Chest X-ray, PA view. Patient: 21 years old, sex M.
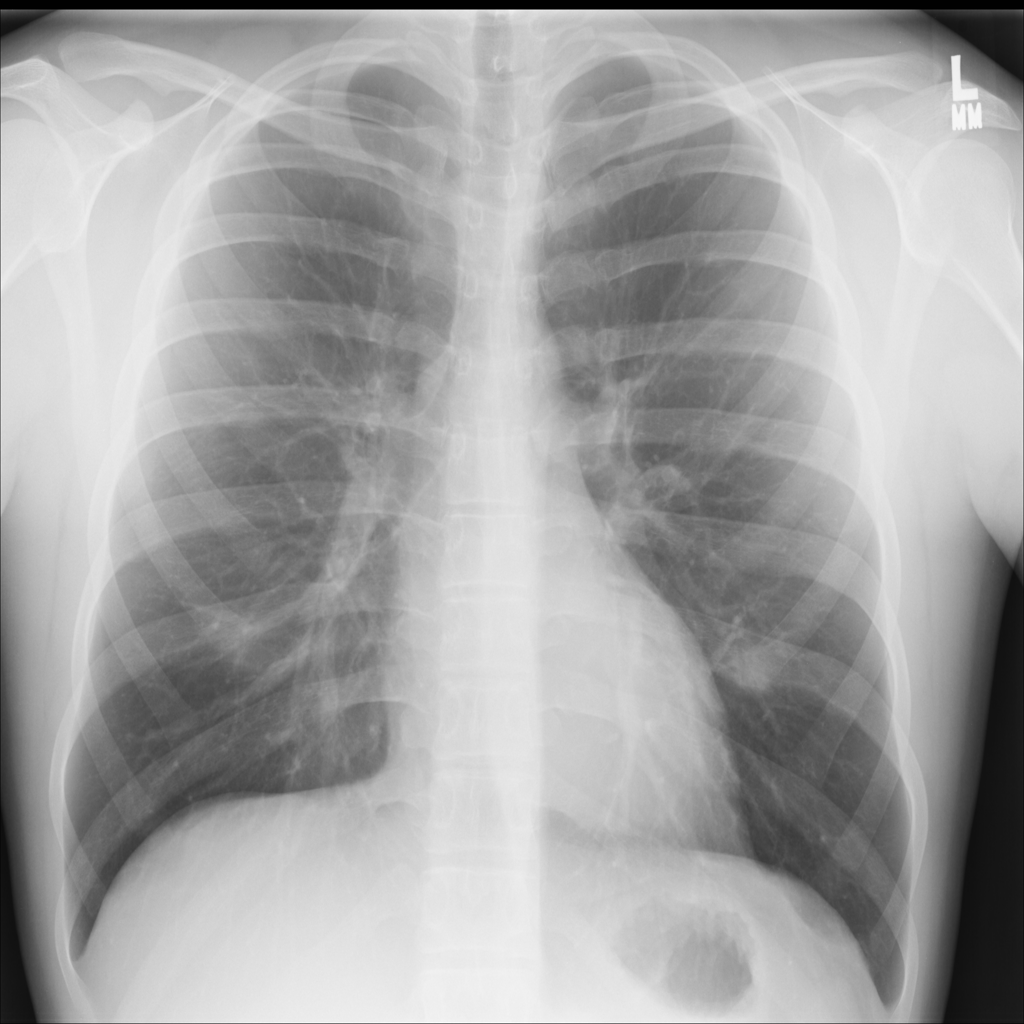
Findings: No Finding